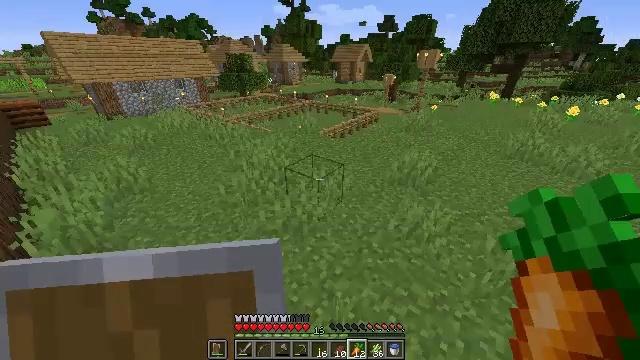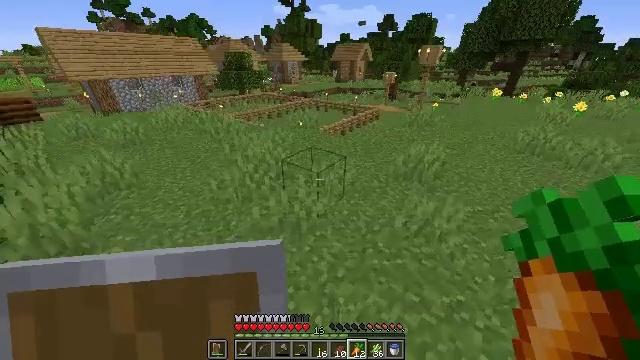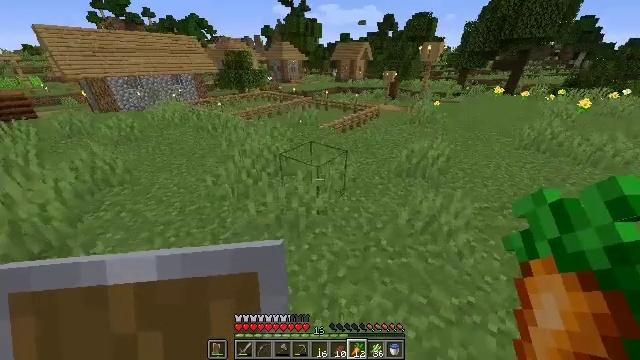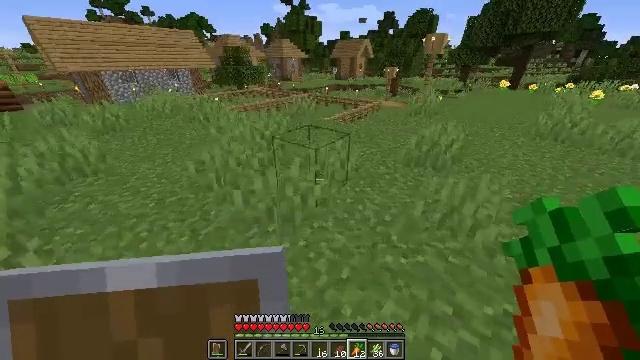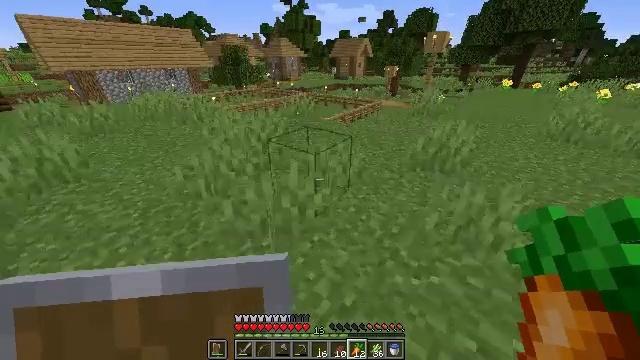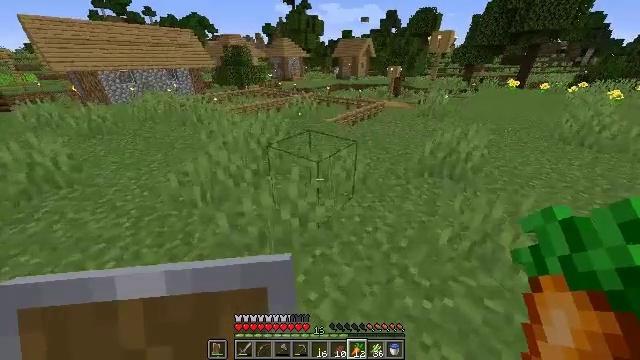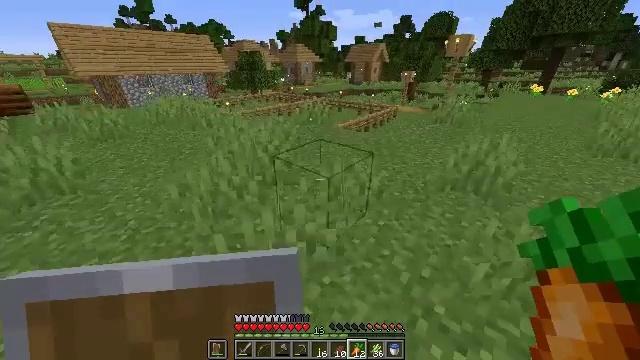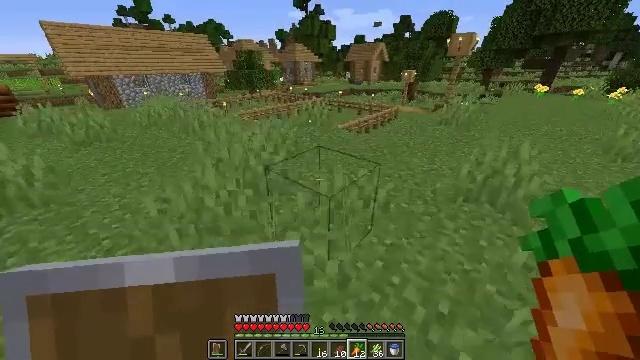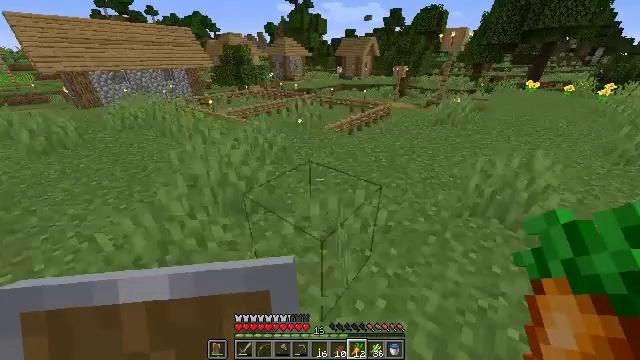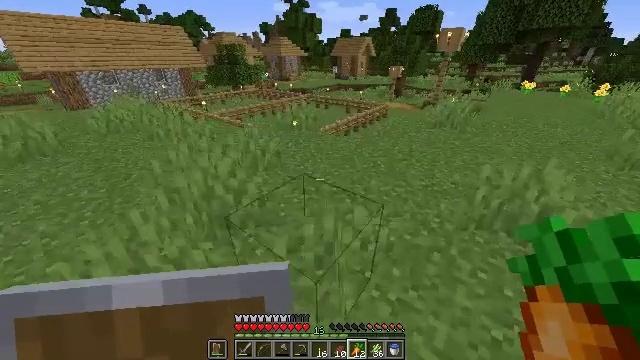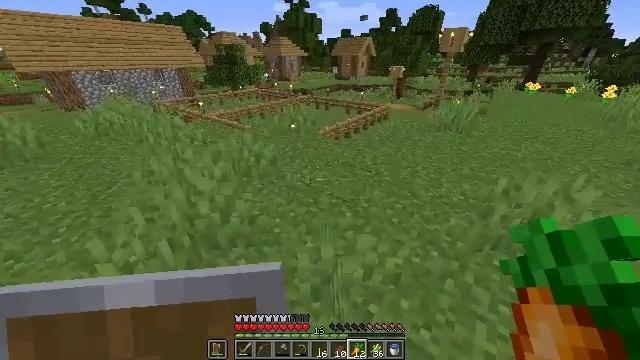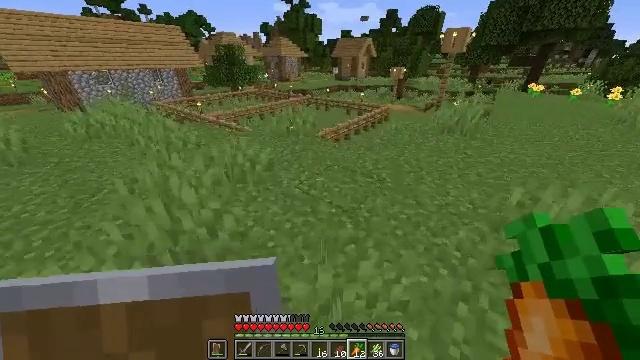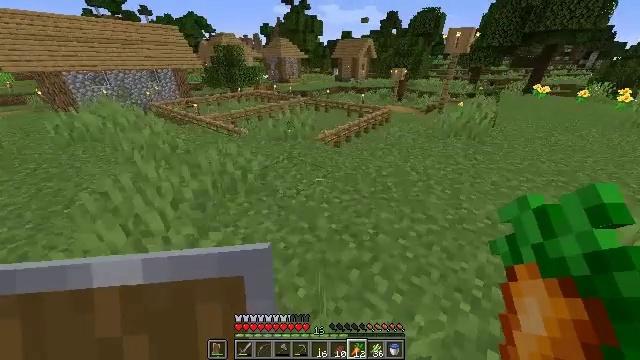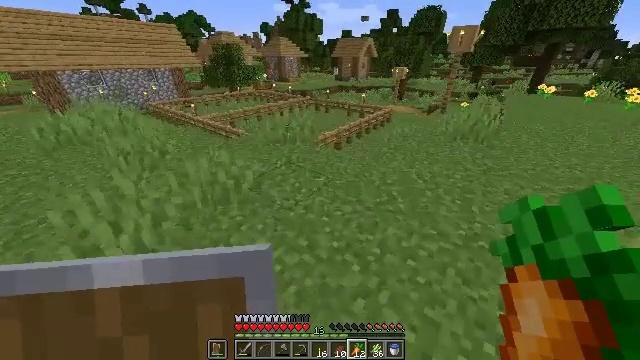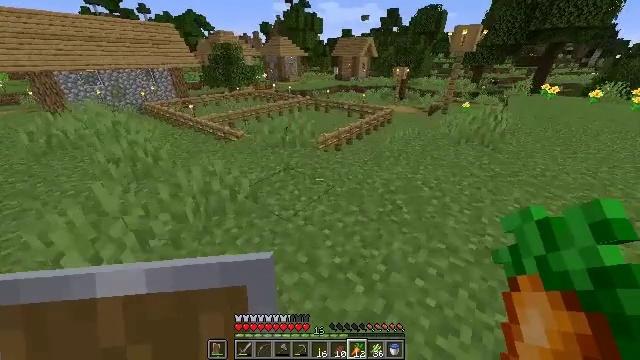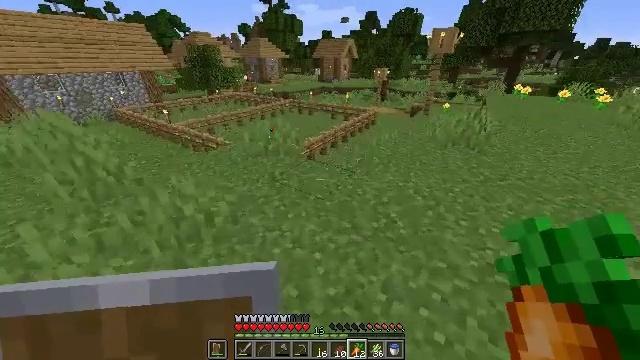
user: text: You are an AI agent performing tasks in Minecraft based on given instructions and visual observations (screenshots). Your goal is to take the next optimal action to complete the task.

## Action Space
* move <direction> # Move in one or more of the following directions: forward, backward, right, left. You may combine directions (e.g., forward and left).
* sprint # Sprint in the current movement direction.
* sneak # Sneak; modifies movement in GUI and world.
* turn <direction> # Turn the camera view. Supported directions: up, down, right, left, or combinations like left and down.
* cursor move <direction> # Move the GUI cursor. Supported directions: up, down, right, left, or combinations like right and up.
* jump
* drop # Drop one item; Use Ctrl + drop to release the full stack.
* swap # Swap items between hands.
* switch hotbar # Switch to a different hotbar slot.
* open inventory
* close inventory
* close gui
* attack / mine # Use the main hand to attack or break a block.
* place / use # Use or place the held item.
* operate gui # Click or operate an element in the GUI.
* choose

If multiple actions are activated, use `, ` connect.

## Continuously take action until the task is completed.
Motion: motion action
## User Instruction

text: Harvest carrots from the farmland.
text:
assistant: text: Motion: move forward
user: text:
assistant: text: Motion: move forward
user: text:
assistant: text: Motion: move forward
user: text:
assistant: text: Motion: move forward
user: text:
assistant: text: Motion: move forward
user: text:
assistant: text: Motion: move forward, turn left
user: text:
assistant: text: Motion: move forward
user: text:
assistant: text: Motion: move forward, turn right
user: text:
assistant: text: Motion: move forward, turn right
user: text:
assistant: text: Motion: move forward
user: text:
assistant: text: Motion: move forward
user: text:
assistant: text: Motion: move forward
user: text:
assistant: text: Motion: move forward
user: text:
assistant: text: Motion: move forward
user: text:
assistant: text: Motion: move forward, turn right
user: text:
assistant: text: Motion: move forward, turn right
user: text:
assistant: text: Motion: move forward
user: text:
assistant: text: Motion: move forward and move right, turn left and up
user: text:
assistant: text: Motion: move forward and move right, turn left and up
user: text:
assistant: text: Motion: move right, turn left and up
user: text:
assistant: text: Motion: no_op
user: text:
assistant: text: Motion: no_op
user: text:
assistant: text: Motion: no_op
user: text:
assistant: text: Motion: turn left and down
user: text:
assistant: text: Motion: turn left
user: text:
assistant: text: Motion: turn left
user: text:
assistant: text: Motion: turn left
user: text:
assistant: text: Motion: no_op
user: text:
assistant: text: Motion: no_op
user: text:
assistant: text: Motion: move left